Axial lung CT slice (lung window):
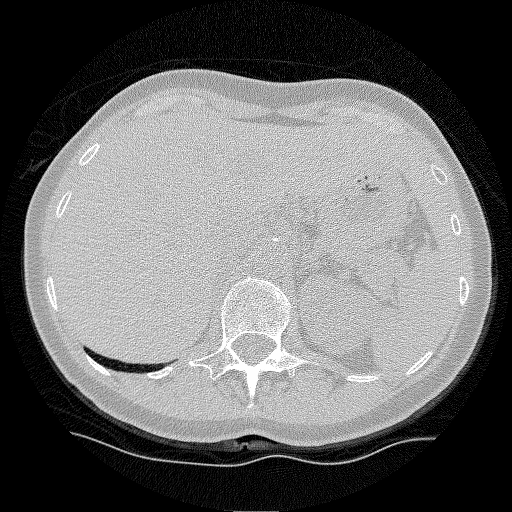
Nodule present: no